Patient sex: M
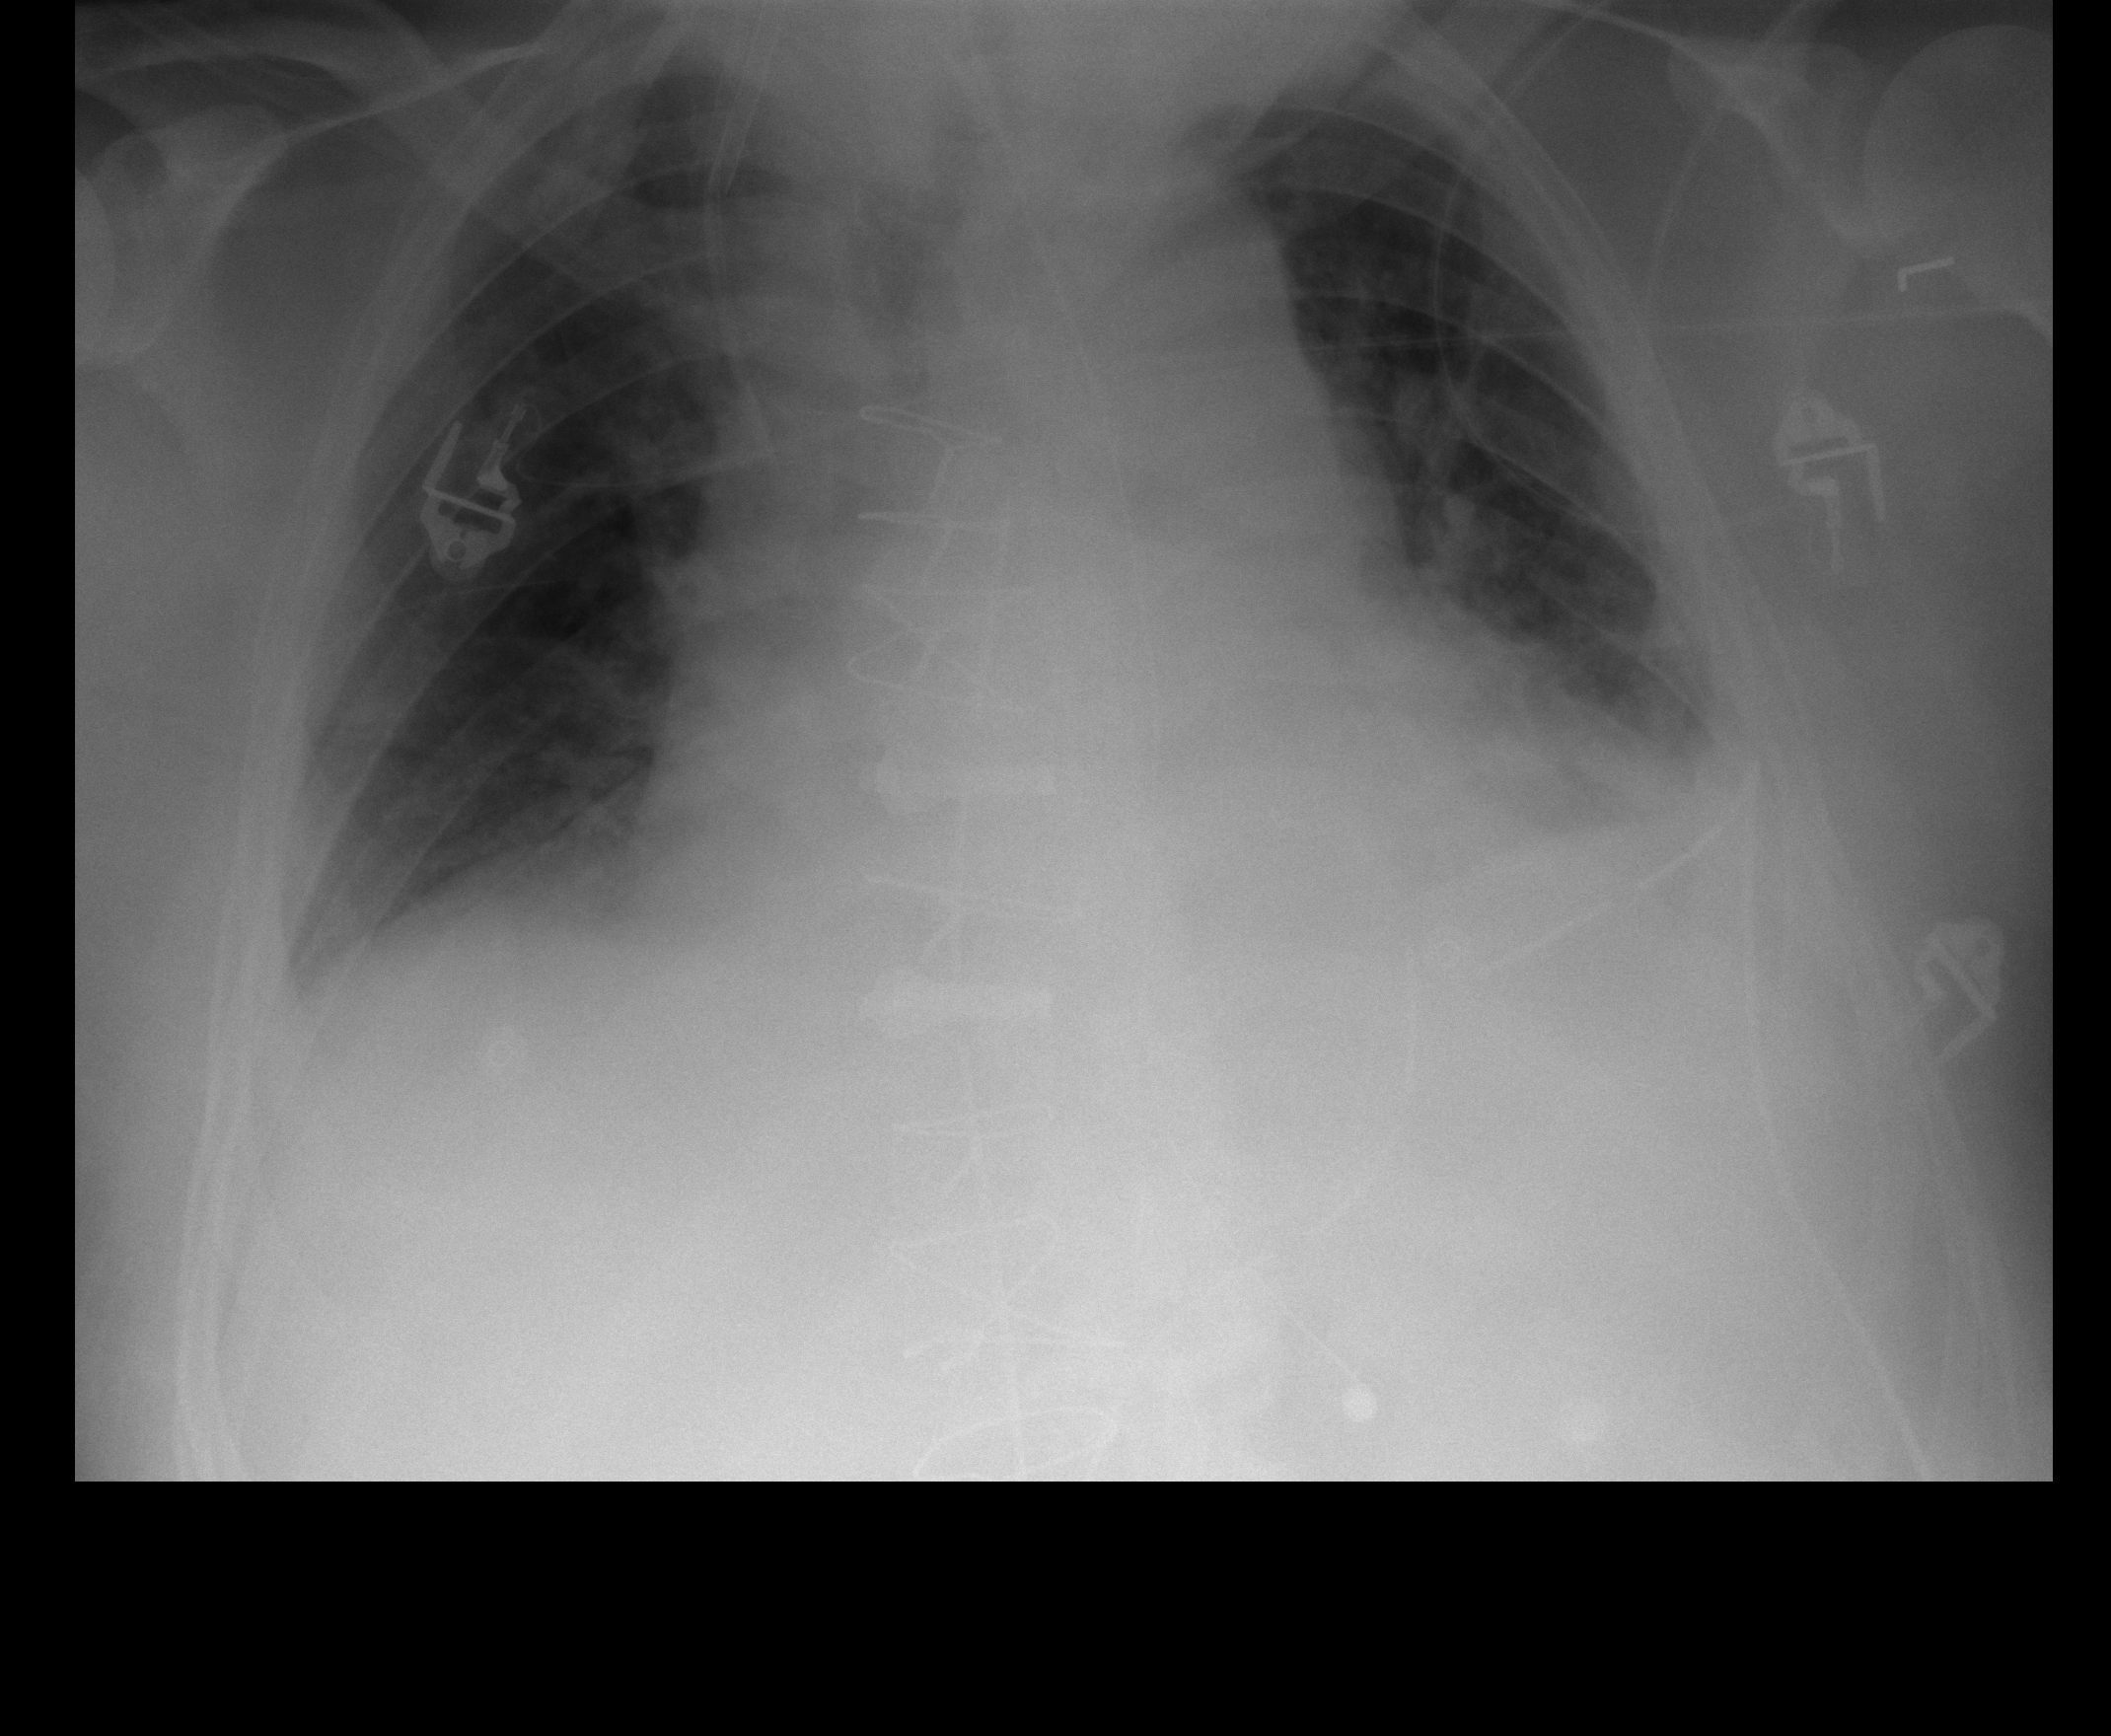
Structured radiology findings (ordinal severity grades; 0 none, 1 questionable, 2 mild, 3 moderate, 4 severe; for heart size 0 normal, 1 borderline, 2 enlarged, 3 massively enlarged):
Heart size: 2
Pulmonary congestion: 1
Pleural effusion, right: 1
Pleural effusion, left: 2
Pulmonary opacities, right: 0
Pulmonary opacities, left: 0
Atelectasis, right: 2
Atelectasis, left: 2